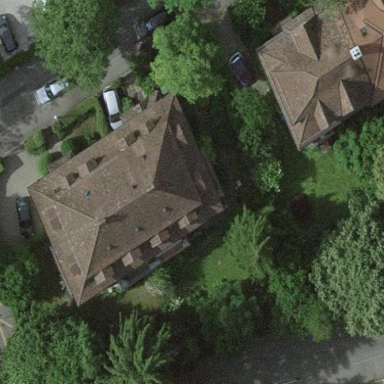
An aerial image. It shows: Residential building with mansard roof.